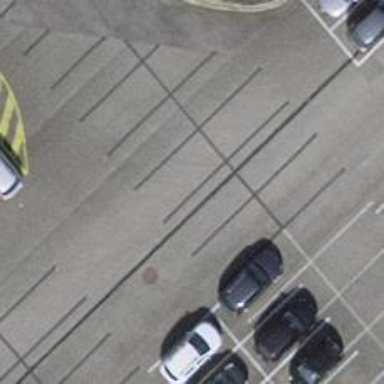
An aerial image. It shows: Parking aisle designated as service road.